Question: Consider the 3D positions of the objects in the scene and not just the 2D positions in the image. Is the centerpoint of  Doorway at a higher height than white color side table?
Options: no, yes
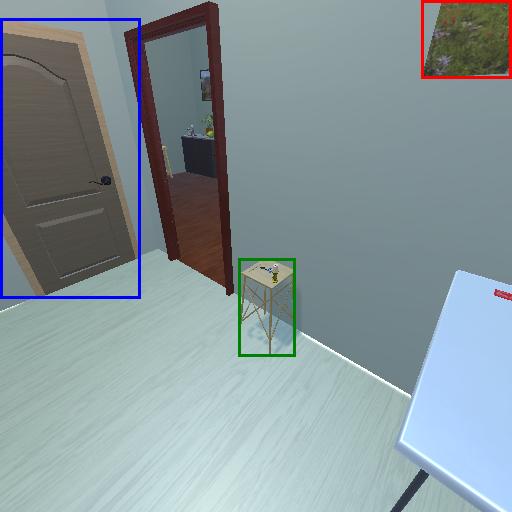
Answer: no